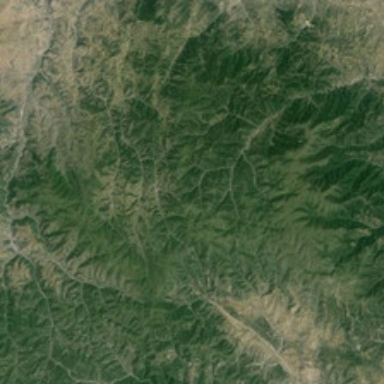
It is a piece of green mountain .